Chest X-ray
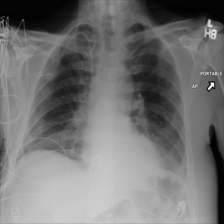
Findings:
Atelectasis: positive
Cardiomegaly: negative
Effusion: negative
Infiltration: positive
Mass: negative
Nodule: negative
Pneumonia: negative
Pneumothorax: negative
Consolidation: negative
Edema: positive
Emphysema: negative
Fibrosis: negative
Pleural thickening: negative
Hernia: negative